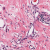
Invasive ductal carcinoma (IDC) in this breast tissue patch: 0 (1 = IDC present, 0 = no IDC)